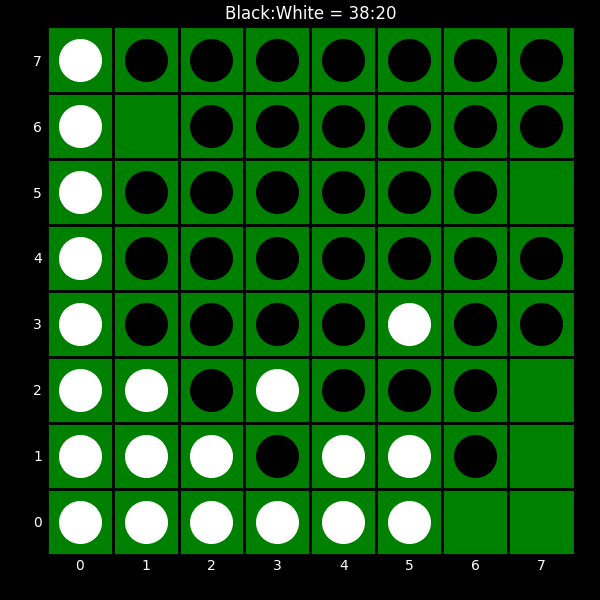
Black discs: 38
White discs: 20